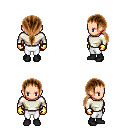
a pixel art fantasy rpg character, female body template, human, light skin, white long-sleeve shirt, white pants, brown ponytail hairstyle, gold gloves, black shoes, four views (front, back, left, right), 2x2 character sprite sheet, small pixel art, hard edges, no anti-aliasing